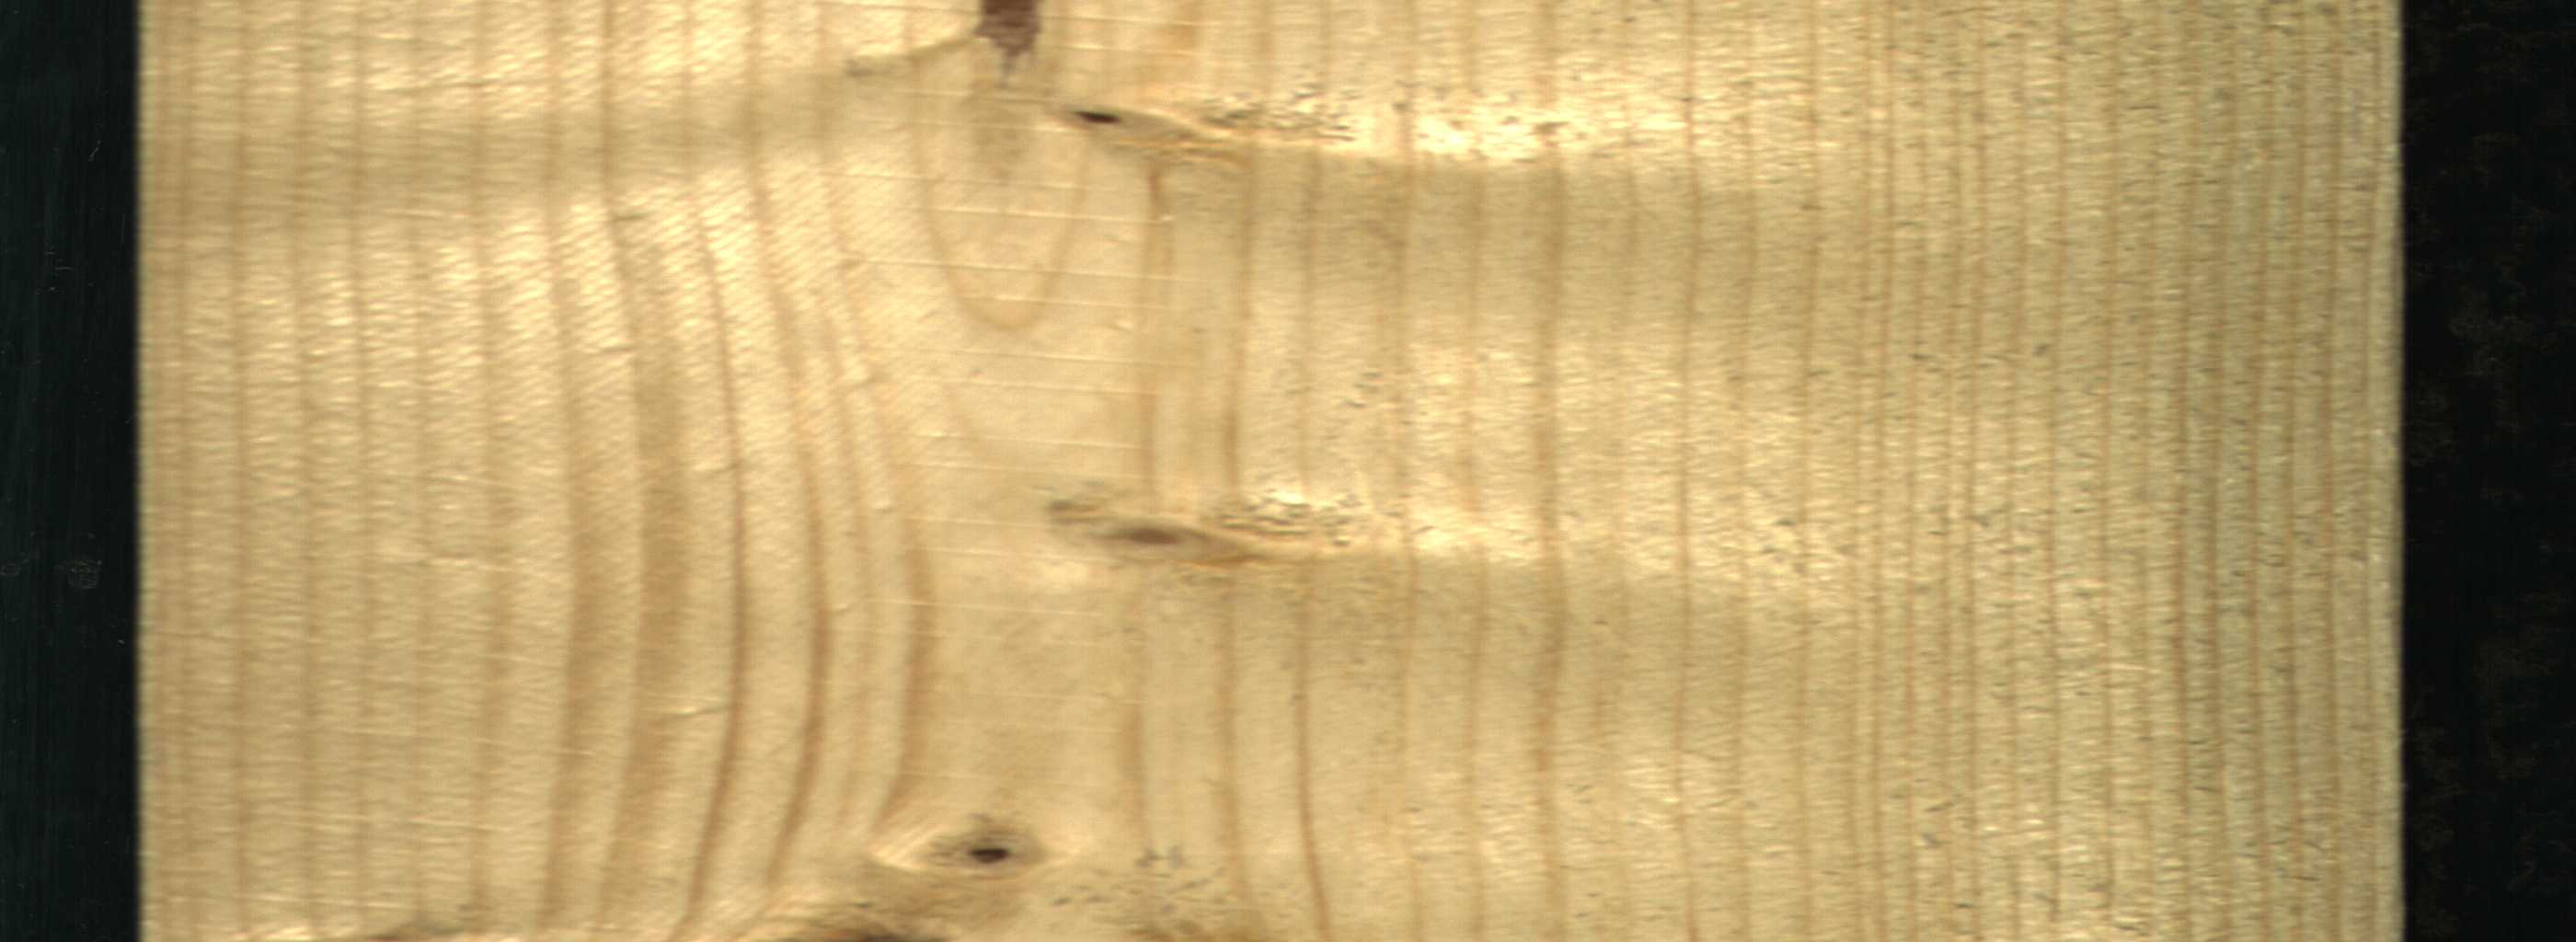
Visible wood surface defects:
Marrow
Live_Knot
Live_Knot
Live_Knot
Live_Knot